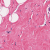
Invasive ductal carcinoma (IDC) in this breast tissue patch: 0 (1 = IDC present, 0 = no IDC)